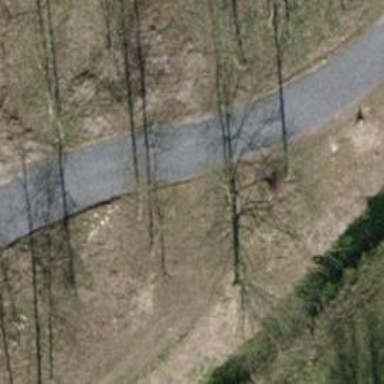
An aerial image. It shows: Dirt path.